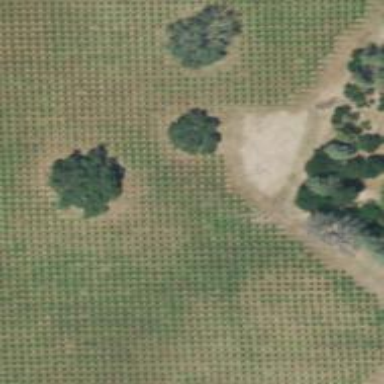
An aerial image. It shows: Vineyard where grapes are grown.